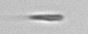
Label: fiber